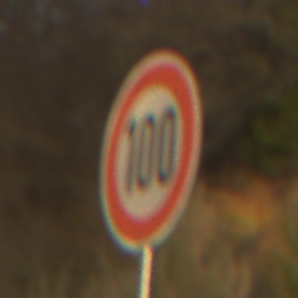
Verkehrszeichen: Geschwindigkeit100
Umgebung: Outdoor, Nature
Tageszeit: SunriseSunset
Wetter: PartlyCloudy
Licht: Natural
Jahreszeit: NotSpecified
Kontrast: MediumContrast